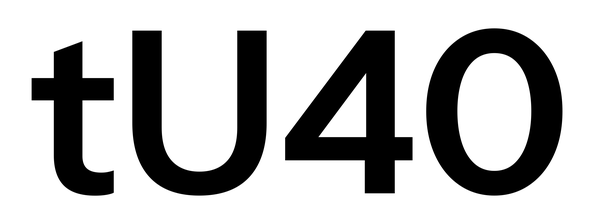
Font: InstrumentSans_SemiBold